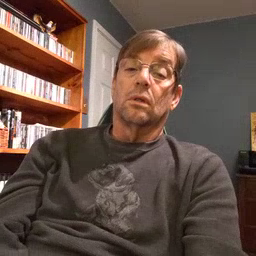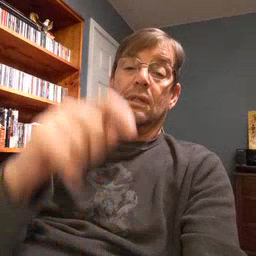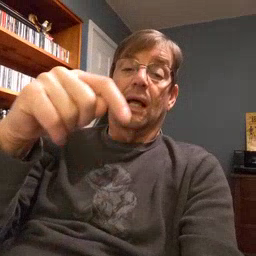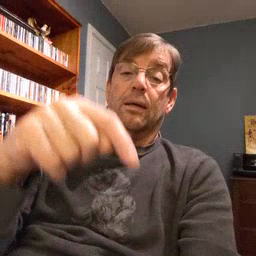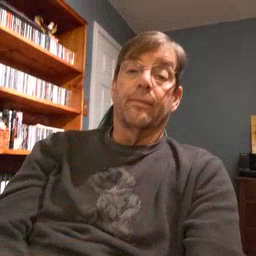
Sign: time